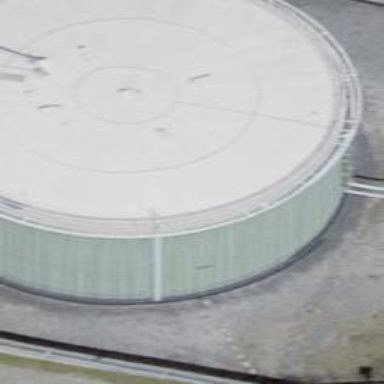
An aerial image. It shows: Storage tank with man-made structure.